Interaction volume radius: 10 \u00c5
Interaction volume height: 15 \u00c5
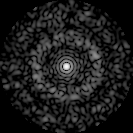
Disorder parameter: 0.843